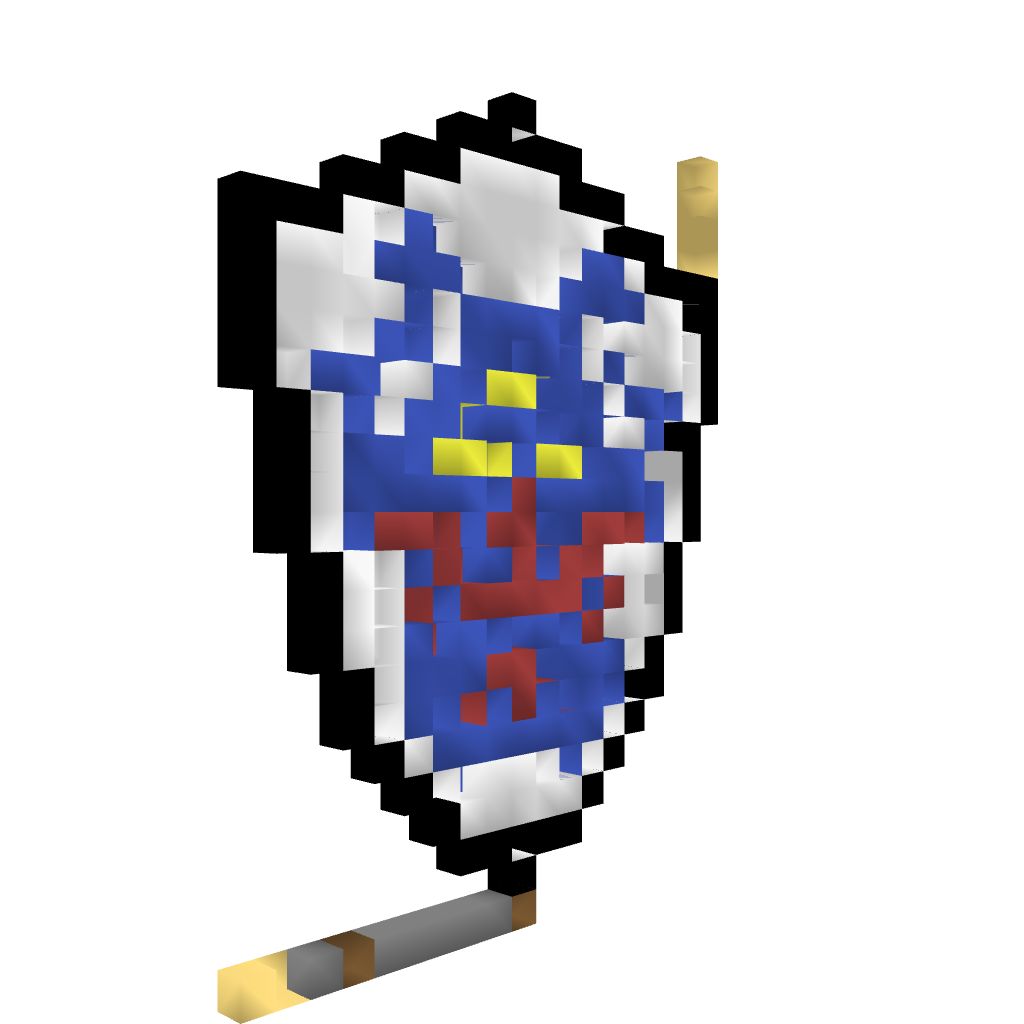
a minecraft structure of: Shield (Zelda) high quality